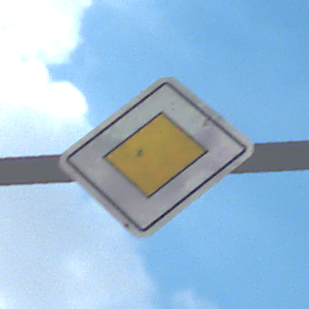
Verkehrszeichen: Vorfahrtsstrasse
Umgebung: Outdoor, Nature
Tageszeit: Midday
Wetter: PartlyCloudy
Licht: Natural
Jahreszeit: Autumn
Kontrast: HighContrast